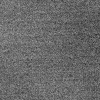
Atmospheric dust classification: dusty